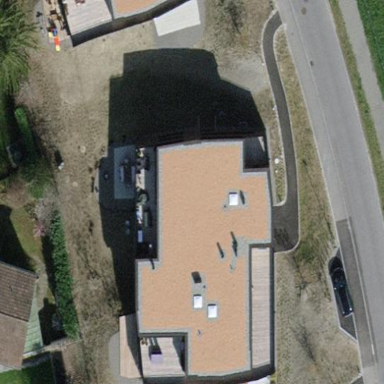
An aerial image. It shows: Flat-roofed apartment building.